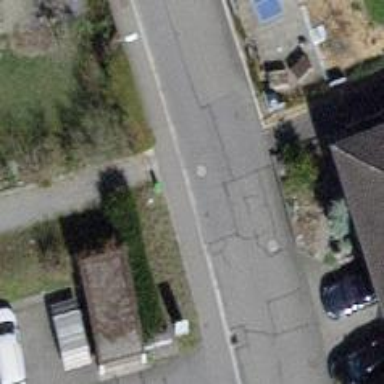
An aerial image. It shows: Set of steps on the road.